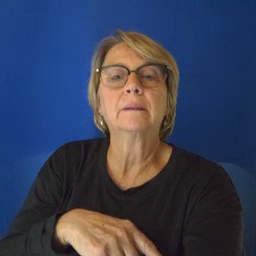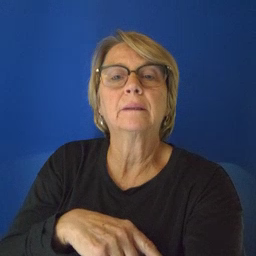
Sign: lips